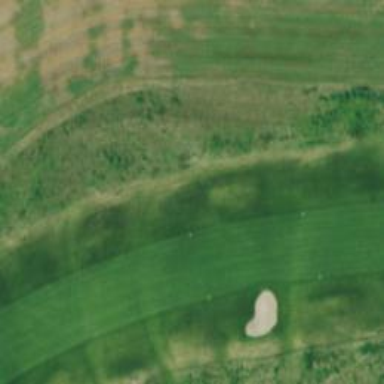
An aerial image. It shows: Golf hole.